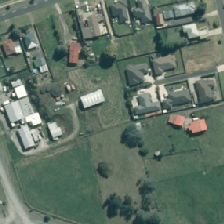
Land cover: urban_build_up